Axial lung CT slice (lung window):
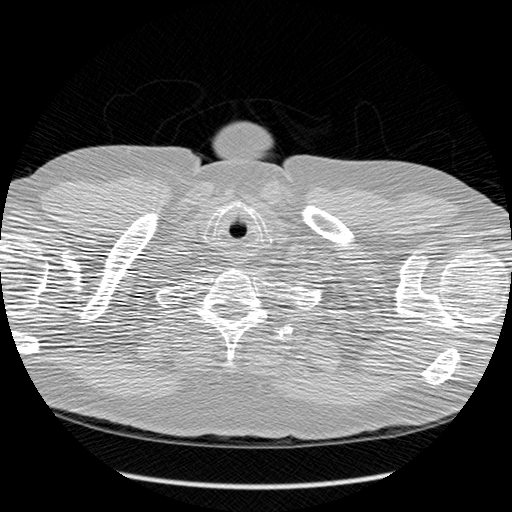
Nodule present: no